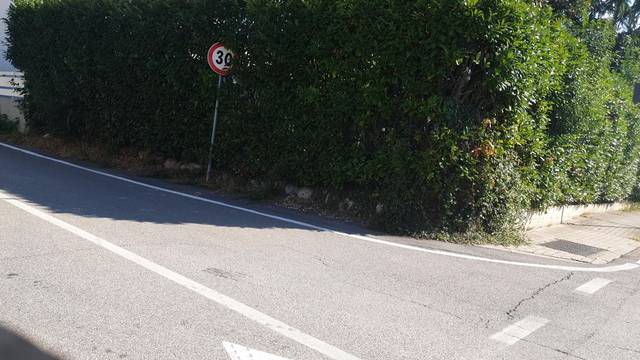
Region: Italy
Coordinates: 45.379, 11.896